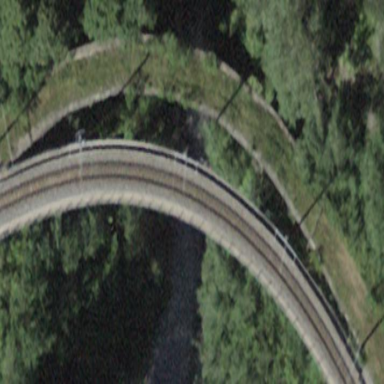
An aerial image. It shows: Arched viaduct bridge constructed as man-made structure.